Question: I've got this 'EditText':
'''
<RelativeLayout xmlns:android="http://schemas.android.com/apk/res/android"
android:layout_width="match_parent"
android:layout_height="match_parent" >
<EditText
android:id="@+id/text_editor"
android:layout_width="match_parent"
android:layout_height="match_parent"
android:gravity="start|top"
android:inputType="textLongMessage|textCapSentences|textMultiLine"
android:textAlignment="gravity" />
</RelativeLayout>
'''
I'm using the support 'ActionBarActivity', and this is what I have on my Nexus 5:

As you can see the 'ActionBar' is slightly scrolled off screen. I've made <URL> that shows that.
I don't think this is the expected behavior, is it?
If it is, how can I prevent this? It seems very counter-intuitive.
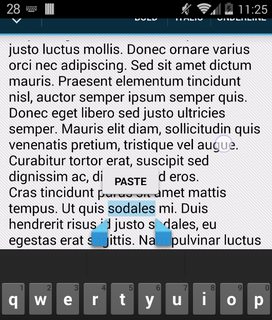
Answer: Wrap your 'EditText' in a 'ScrollView'.
'''
<ScrollView xmlns:android="http://schemas.android.com/apk/res/android"
android:layout_width="match_parent"
android:layout_height="match_parent" >
<EditText
android:id="@+id/text_editor"
android:layout_width="match_parent"
android:layout_height="wrap_content"
android:gravity="start|top"
android:inputType="textLongMessage|textCapSentences|textMultiLine"
android:textAlignment="gravity" />
</ScrollView>
'''